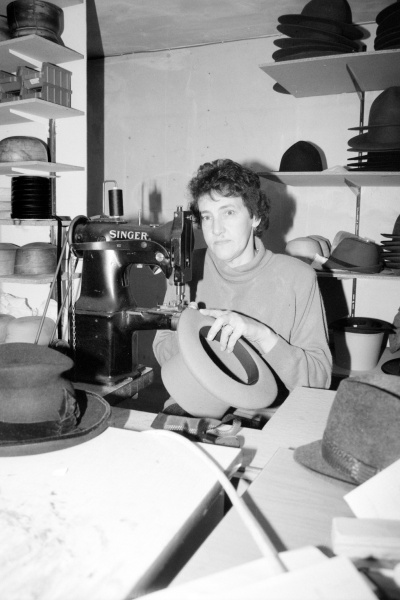
Künstler: Oliver Benvenuti
Institution: Vorarlberger Landesbibliothek
Schlagwörter: kopf, mann, weiß, frau, grau, hut, hüte, schwarz, tisch, tische, haus, mode, zylinder, alt, kappe, regal, faru, geschichte, mensch, innenraum, porträt, hütte, innen, person, locken, arbeit, kopfbedeckung, man, arbeiten, formen, fabrik, arbeiter, handarbeit, nähen, atelier, näherin, schneiderin, faden, kammer, nadel, krempe, foto, fotografie, photographie, beruf, kabel, schwarz-weiß, hutmacherin, schimmel, emanzipation, photo, handwerk, handwerker, werkstatt, schneiden, roll, rollkragen, stapel, regale, textil, garn, filz, box, hutmacher, schneiderei, früher, herstellung, nähmaschine, blitzlicht, manner, stellage, porträtt, analog, menscg, madchen, singer, thresen, lohn, hat, 50er jahre, kompetenz, werkststatt, modistin "huaterin", alte technik, hutstapel, fertigen, stolz sein, fauen power, frauen power, hutmodeln, n�hmaschine, schnederei